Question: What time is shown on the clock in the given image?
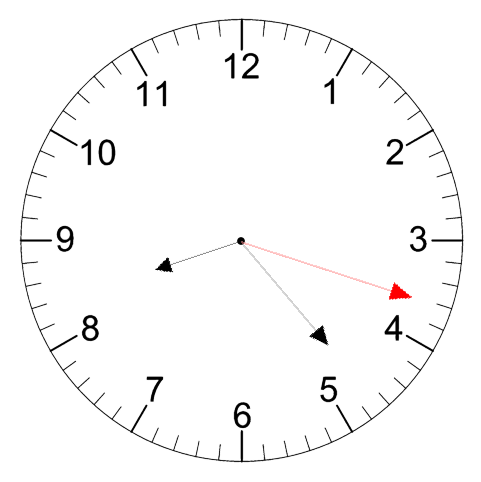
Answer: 08:23:18